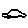
Label: car